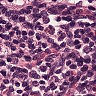
Metastatic tissue present: no